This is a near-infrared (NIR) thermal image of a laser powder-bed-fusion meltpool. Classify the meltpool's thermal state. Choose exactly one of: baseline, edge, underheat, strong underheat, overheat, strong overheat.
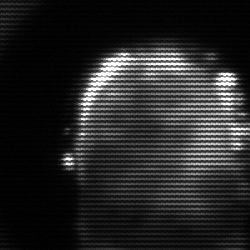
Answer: baseline